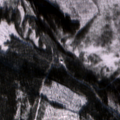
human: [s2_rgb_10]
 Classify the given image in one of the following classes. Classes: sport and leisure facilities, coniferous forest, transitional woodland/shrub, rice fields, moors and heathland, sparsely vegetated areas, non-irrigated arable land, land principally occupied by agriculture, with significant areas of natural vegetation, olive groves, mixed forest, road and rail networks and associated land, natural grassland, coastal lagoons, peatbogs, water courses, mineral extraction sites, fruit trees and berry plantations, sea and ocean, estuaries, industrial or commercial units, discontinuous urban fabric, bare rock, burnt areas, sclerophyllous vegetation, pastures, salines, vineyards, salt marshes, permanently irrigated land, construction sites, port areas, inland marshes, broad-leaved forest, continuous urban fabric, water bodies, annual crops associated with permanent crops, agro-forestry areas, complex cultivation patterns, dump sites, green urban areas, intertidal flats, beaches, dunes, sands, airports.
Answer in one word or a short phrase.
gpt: broad-leaved forest, coniferous forest, mixed forest, transitional woodland/shrub